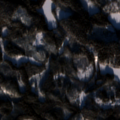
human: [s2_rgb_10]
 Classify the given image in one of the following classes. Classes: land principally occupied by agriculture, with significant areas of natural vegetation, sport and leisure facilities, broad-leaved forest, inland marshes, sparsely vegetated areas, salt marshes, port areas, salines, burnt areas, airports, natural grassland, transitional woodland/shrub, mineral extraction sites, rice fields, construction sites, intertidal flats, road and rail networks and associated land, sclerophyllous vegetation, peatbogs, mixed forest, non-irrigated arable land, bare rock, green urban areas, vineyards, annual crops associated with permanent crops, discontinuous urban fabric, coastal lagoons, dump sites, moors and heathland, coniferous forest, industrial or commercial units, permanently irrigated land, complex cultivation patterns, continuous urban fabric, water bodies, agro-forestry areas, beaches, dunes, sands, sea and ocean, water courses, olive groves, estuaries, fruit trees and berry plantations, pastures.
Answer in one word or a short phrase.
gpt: coniferous forest, mixed forest, transitional woodland/shrub